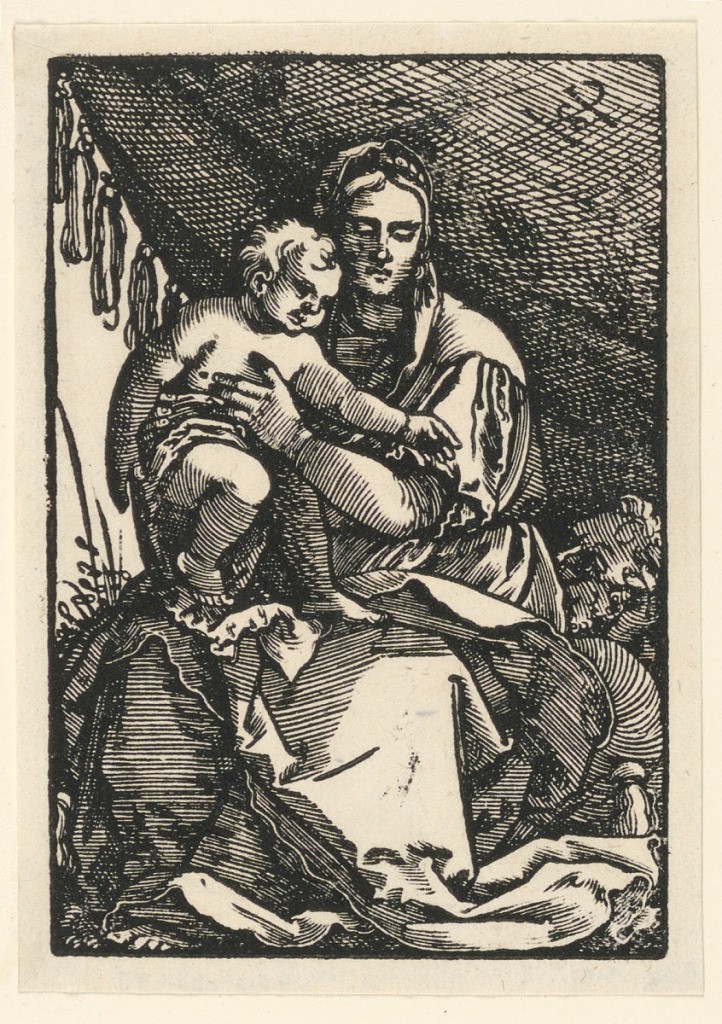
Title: Madonna and Child
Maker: Hans Sebald Beham, German, 1500–1550
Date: ca. 1535
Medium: Woodcut on laid paper
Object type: print
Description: Vertical rectangle. The Virgin is shown seated under a tent, holding the infant Christ on her knees. The Child gestures toward St. Joseph, seen crouching at right.